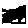
Label: flower